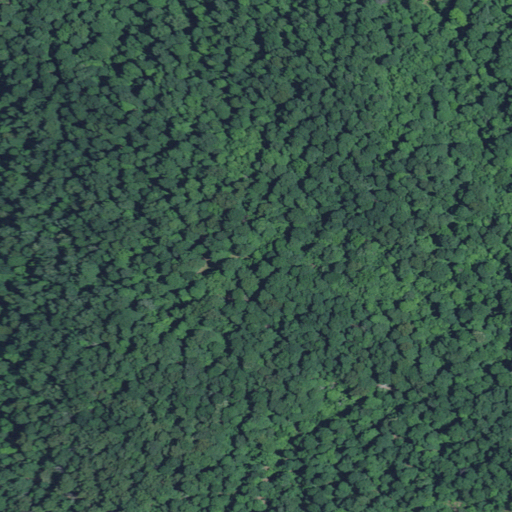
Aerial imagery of mountain in Kentucky named Coolers Knob containing only deciduous forest